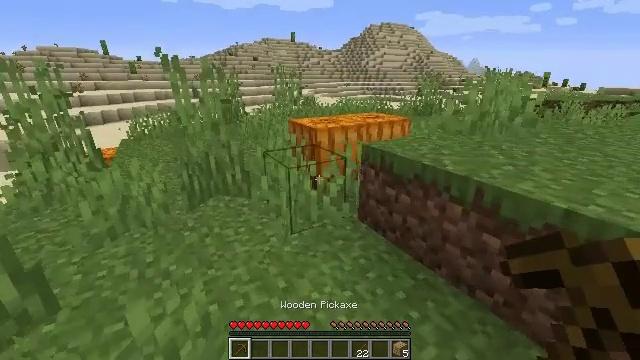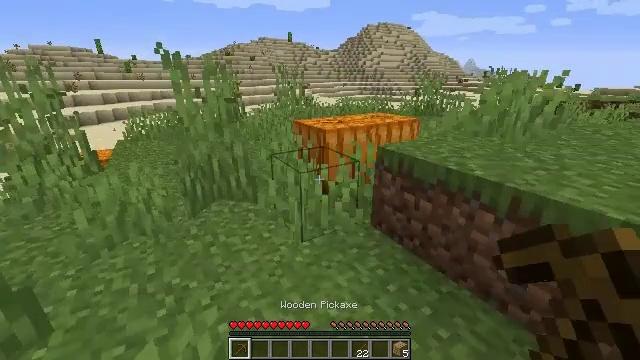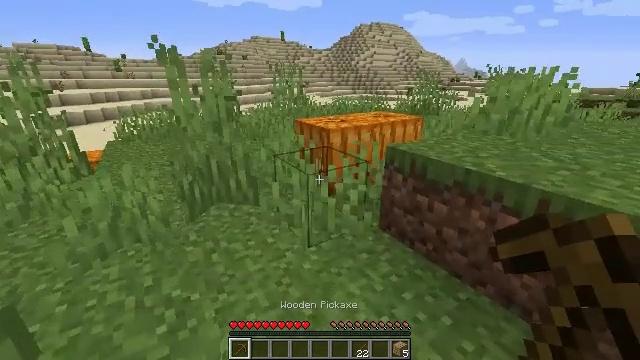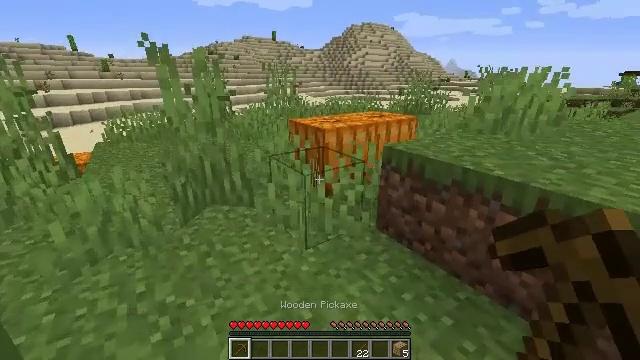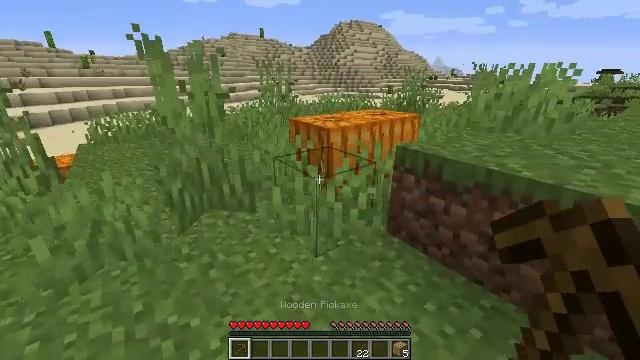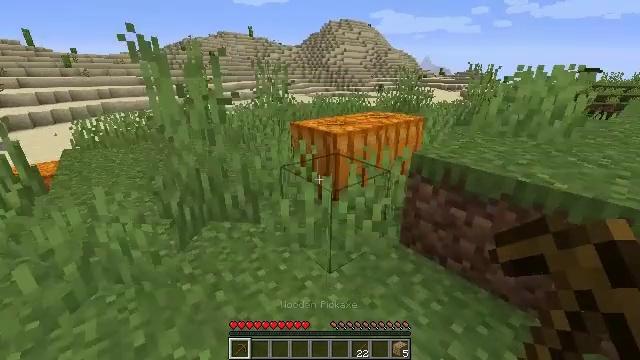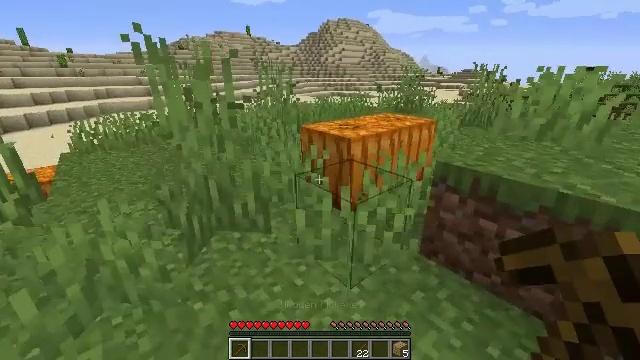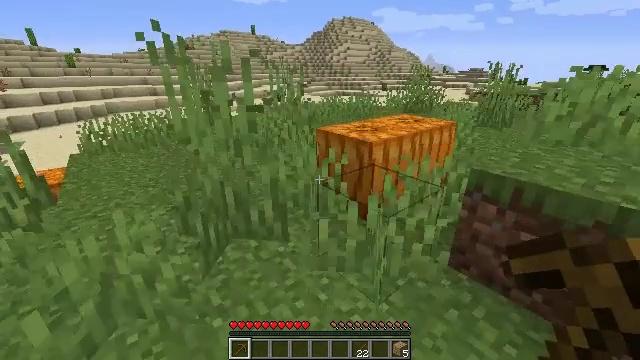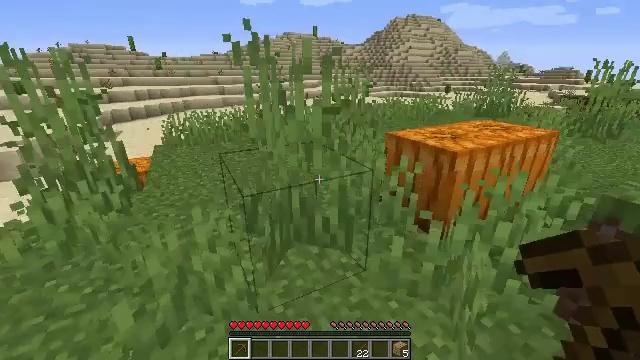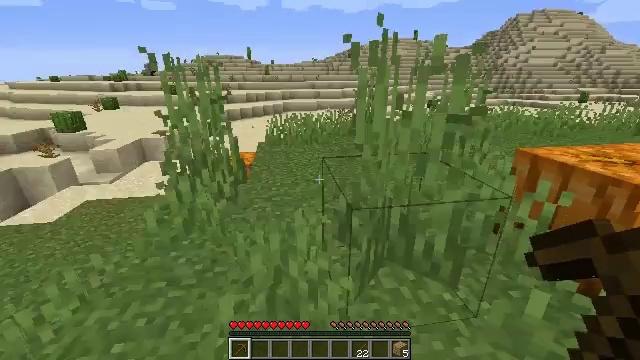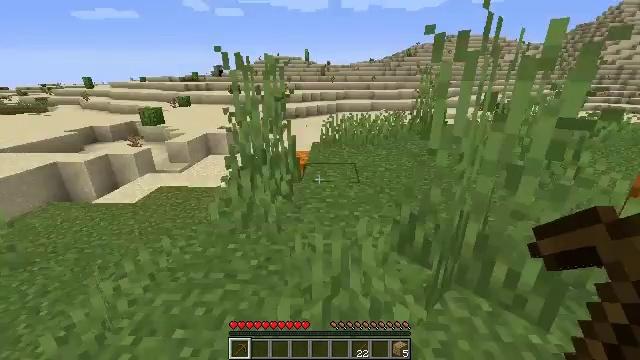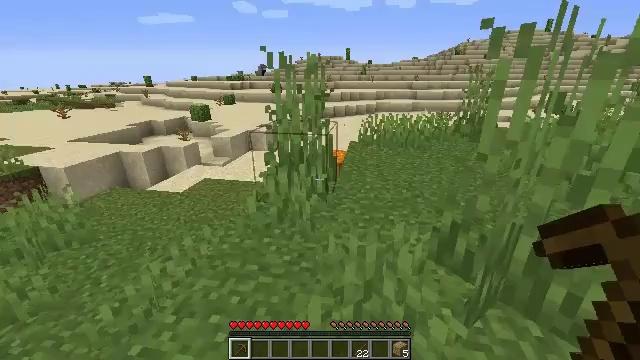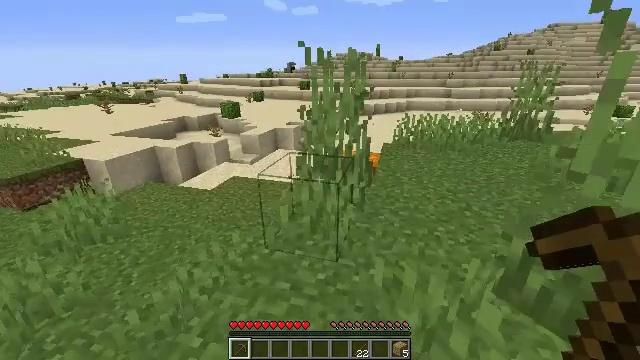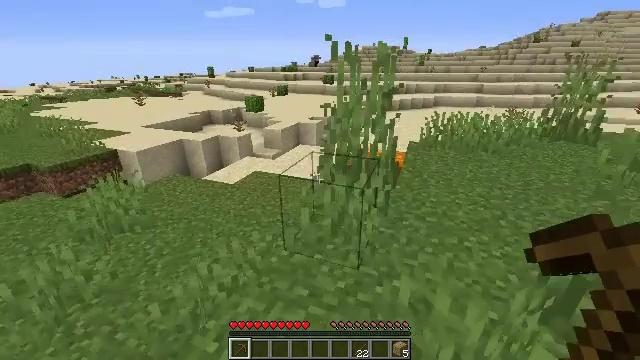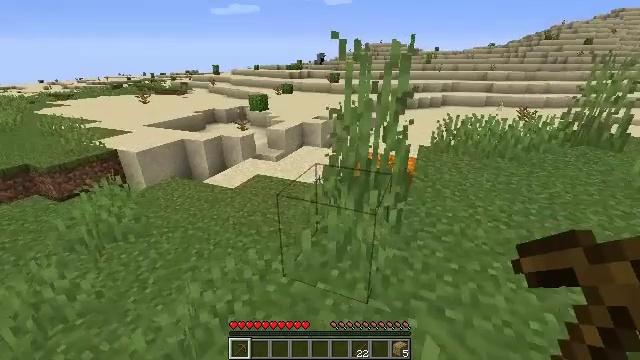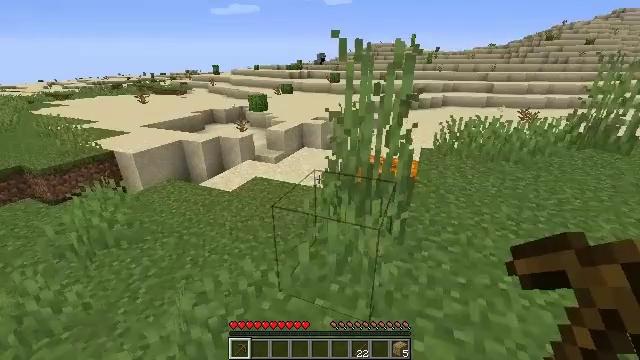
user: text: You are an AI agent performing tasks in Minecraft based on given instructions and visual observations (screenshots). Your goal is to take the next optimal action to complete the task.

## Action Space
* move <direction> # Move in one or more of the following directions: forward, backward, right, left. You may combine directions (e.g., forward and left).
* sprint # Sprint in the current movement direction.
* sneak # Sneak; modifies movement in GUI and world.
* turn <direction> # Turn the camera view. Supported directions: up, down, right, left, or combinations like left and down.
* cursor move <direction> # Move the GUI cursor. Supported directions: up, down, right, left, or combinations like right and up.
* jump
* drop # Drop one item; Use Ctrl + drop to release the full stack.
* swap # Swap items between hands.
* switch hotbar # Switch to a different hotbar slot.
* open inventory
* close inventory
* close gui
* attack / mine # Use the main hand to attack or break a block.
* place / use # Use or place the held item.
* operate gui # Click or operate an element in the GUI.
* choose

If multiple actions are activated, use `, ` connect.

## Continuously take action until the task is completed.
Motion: motion action
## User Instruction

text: Break the pumpkin to collect it.
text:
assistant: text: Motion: move forward and move left
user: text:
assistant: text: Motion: move forward and move left, turn right
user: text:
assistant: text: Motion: move forward and move left, turn right
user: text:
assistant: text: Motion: move forward and move left, turn right
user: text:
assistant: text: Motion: move forward and move left, turn right
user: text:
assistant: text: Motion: move forward and move left
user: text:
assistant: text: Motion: move forward and move left
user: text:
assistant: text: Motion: move forward and move left, turn left
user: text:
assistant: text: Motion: move forward and move left, turn left
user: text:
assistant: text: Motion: move forward and move left, turn left
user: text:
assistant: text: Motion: move forward and move left, turn left
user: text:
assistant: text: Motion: move forward, turn left
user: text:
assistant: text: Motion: move forward, turn left and down
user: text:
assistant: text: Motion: move forward, turn left
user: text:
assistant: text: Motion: move forward
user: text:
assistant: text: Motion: move forward
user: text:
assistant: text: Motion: move forward
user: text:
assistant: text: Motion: move forward
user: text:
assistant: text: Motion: move forward, turn left and down
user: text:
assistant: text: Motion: move forward, turn left and down
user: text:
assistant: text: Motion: move forward, turn left and down
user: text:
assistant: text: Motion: no_op
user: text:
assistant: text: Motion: no_op
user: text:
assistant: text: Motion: no_op
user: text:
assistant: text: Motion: no_op
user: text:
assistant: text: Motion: no_op
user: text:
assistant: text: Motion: turn right
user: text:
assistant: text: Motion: move forward
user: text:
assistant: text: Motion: move forward, turn right
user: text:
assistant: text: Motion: move forward, turn right